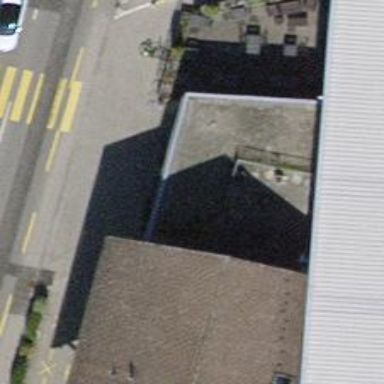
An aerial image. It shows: Cafe.